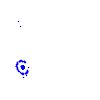
Particle: pion